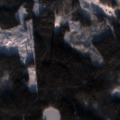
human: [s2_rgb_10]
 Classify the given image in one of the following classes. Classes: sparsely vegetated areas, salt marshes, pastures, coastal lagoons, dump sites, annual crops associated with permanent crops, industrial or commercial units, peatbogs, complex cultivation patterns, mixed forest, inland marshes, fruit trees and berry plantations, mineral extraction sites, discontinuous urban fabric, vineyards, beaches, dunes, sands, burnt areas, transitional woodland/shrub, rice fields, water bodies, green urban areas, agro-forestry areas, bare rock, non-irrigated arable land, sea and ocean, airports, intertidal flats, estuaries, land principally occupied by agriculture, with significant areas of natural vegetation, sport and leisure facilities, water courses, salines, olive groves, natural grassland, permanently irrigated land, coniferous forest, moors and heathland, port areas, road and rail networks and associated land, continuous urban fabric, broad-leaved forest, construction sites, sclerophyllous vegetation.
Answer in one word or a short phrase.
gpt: coniferous forest, transitional woodland/shrub